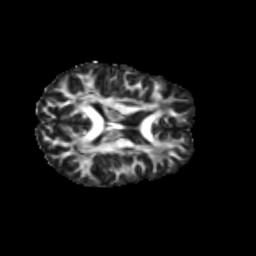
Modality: FA
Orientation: axial
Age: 26
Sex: female
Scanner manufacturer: siemens
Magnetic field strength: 3 T
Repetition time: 1.8 s
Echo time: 0.07 s